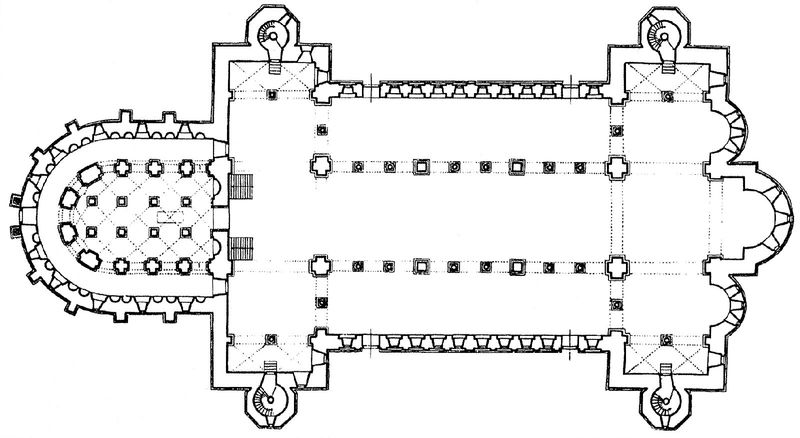
Titel: St. Michael zu Hildesheim
Standort: Hildesheim, St. Michael (EU - D - Nds)
Schlagwörter: pfeiler, säulen, zeichnung, kirche, rund, schiff, graphik, treppen, aufgang, wände, umgang, eckig, kloster, religion, türme, dom, altar, hauptschiff, langhaus, halbrund, dreischiffig, querhaus, seitenschiff, mauern, mittelalter, apsis, chor, viereckig, basilika, grundriss, vierung, doppelchor, chorumgang, wallfahrtskirche, doppelchoranlage, querhause, binnenchor, wendeltreffe, chorumgangskirche